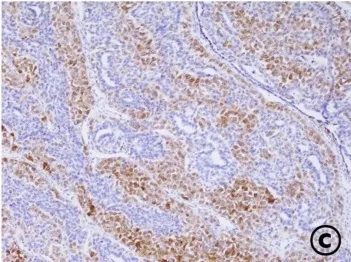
Immunohistochemical staining of the resected tissue (100x magnification). (c) Strong nuclear S-100 staining confirms cell proliferation in the myoepithelial component of the malignant adenomyoepithelioma.
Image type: pathology (immunostaining)